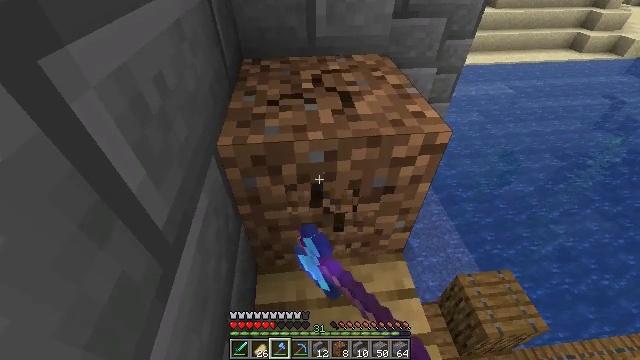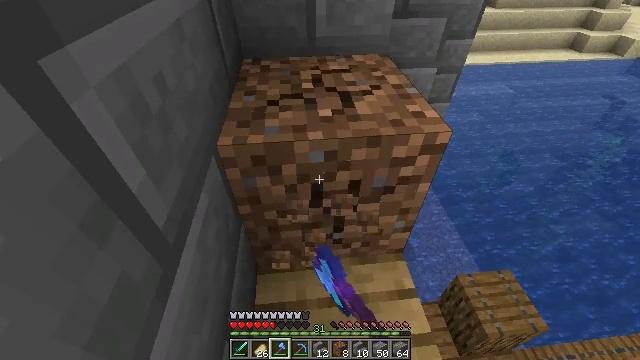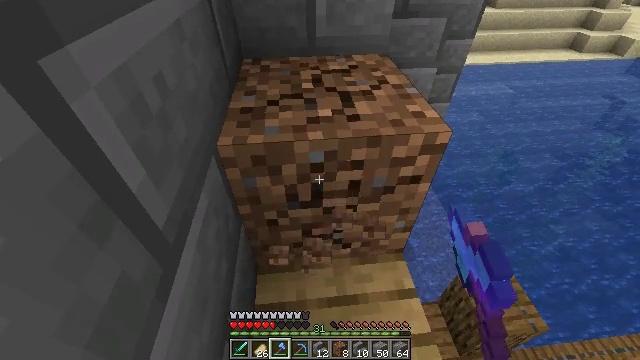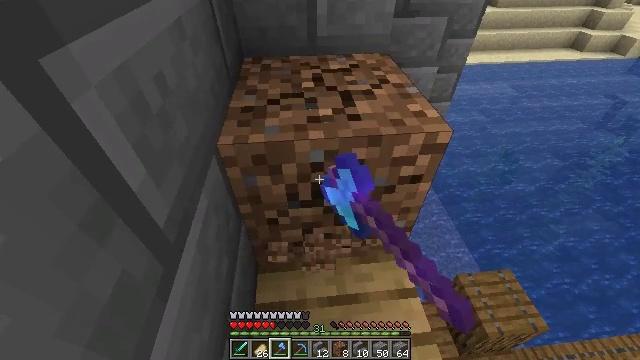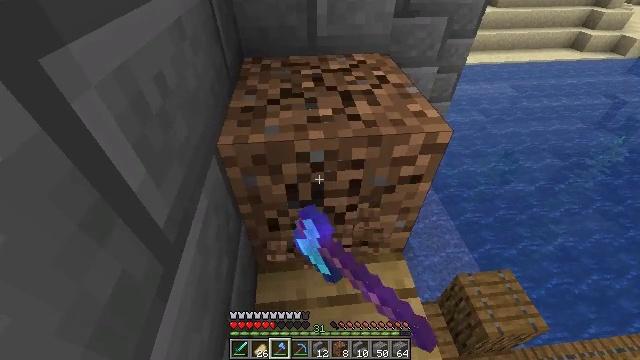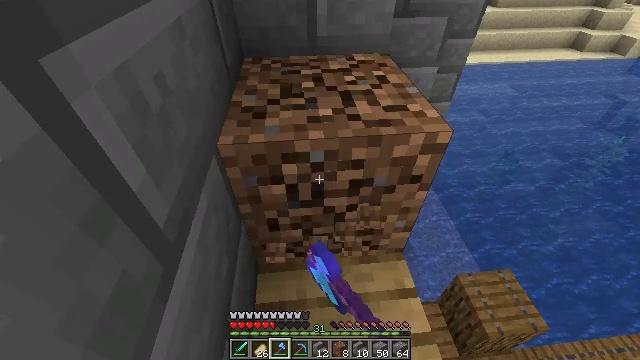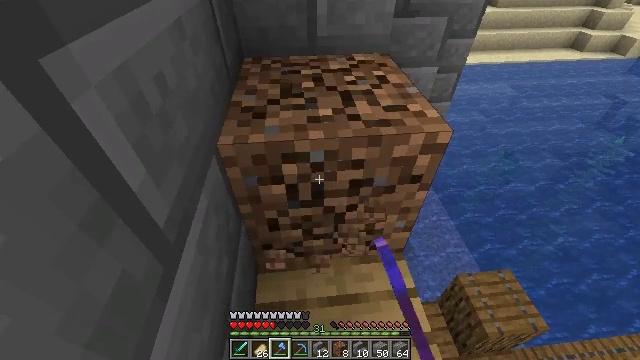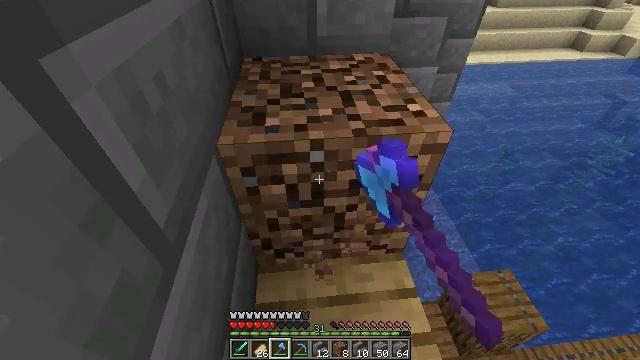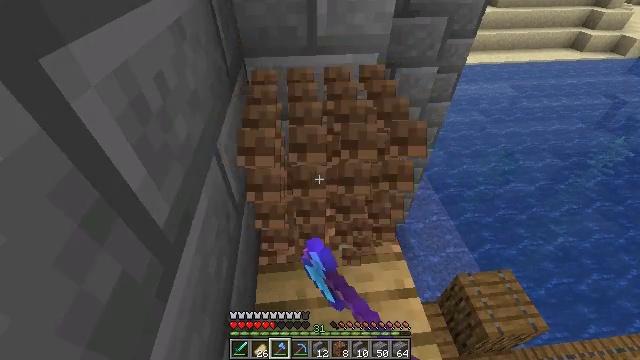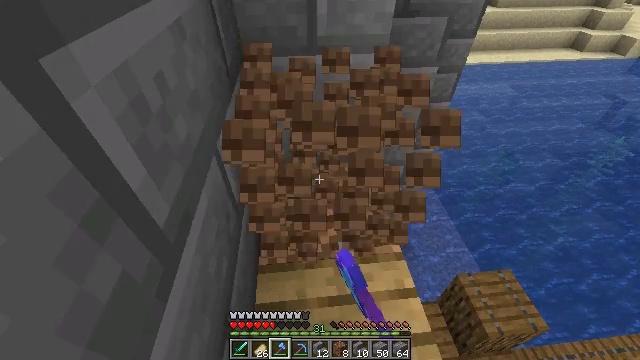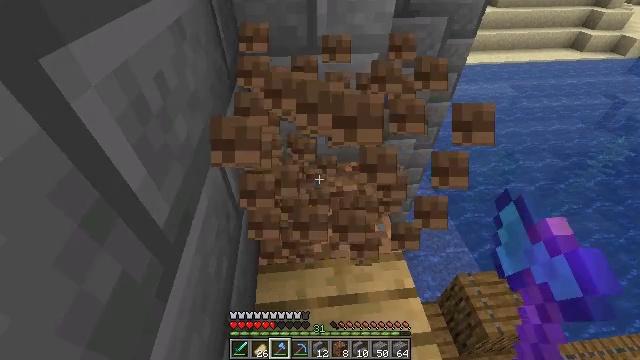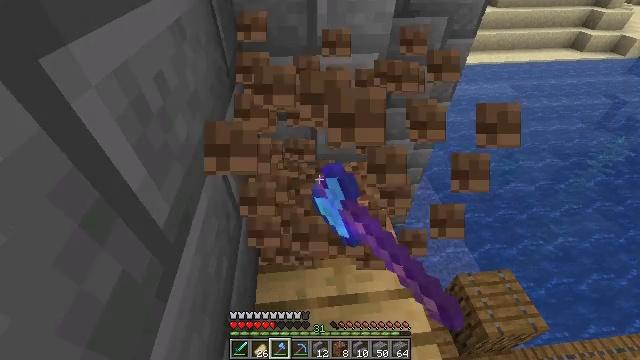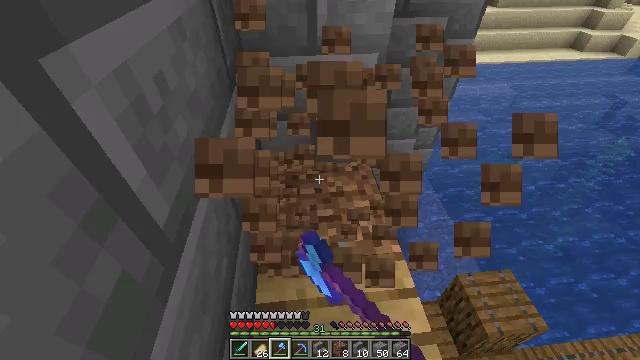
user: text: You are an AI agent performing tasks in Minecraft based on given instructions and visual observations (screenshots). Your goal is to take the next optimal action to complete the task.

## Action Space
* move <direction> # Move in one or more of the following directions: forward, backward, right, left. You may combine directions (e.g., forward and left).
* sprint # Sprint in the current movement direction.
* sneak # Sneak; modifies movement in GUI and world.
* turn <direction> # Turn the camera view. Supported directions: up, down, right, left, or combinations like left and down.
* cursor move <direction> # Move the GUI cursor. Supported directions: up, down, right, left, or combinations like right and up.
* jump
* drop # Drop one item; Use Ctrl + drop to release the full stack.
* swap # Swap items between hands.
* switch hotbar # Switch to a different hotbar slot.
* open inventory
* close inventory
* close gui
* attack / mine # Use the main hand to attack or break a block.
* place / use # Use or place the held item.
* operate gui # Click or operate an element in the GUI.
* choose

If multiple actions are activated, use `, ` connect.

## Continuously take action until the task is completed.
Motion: motion action
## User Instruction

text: Get dirt block.
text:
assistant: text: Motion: attack / mine
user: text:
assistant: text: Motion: attack / mine
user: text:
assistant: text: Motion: attack / mine
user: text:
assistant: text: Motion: attack / mine
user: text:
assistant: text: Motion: attack / mine
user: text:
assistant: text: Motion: attack / mine
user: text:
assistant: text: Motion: attack / mine
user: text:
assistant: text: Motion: attack / mine
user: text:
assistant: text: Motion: attack / mine
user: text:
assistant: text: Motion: attack / mine
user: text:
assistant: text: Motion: attack / mine
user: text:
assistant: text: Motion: attack / mine
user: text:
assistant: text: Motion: attack / mine